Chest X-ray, AP view. Patient: 71 years old, sex M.
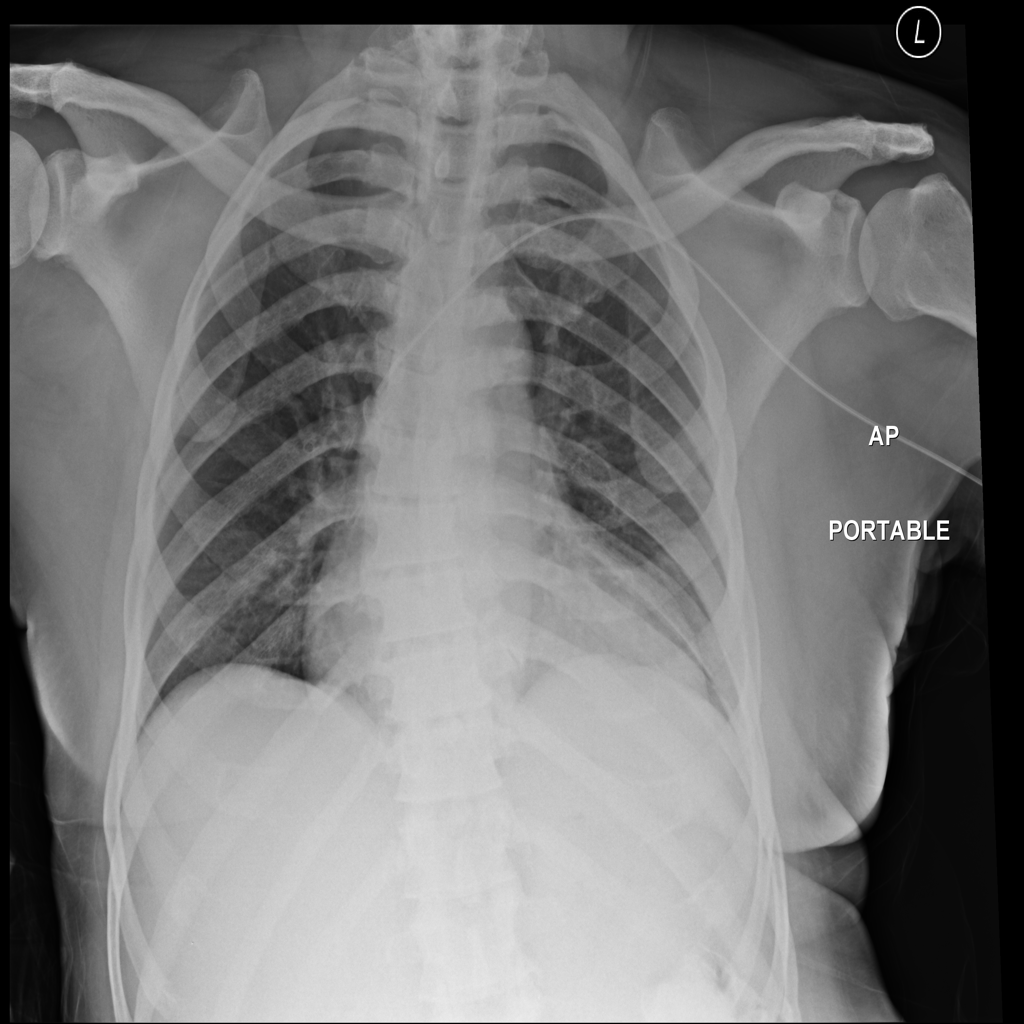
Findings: No Finding